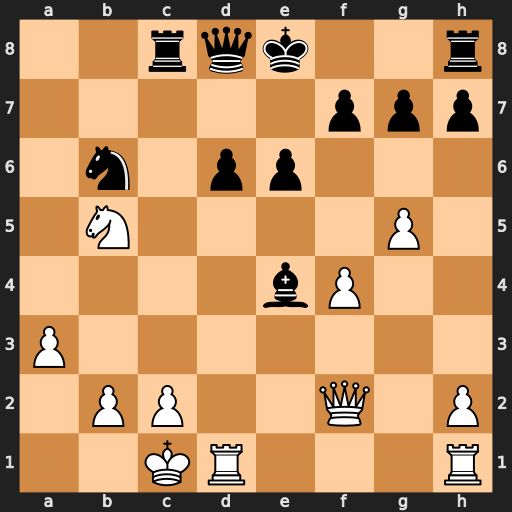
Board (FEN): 2rqk2r/5ppp/1n1pp3/1N4P1/4bP2/P7/1PP2Q1P/2KR3R
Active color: w
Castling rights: k
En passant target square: -
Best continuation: Nxd6+ Qxd6 Rxd6